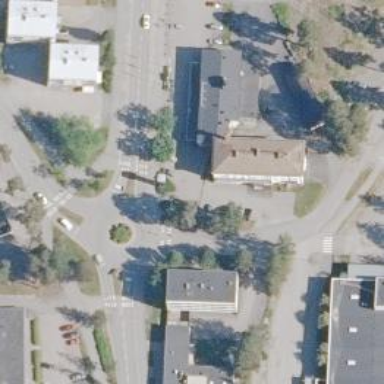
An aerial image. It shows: Tertiary road leading to roundabout.